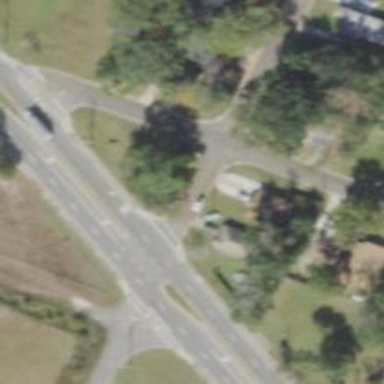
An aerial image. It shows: Marked crossing on footway.